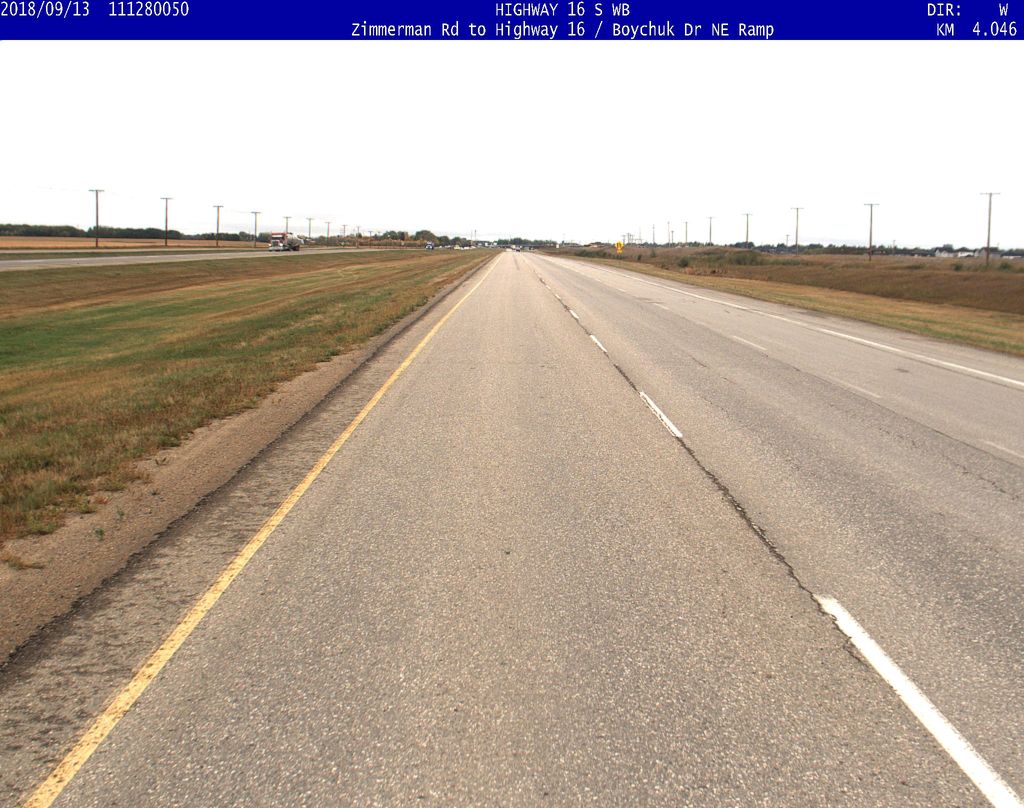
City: saskatoon